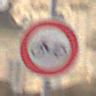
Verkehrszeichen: VerbotMofas
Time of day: MorningAfternoon
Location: Outdoor (Suburban)
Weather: Overcast
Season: NotSpecified
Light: Natural